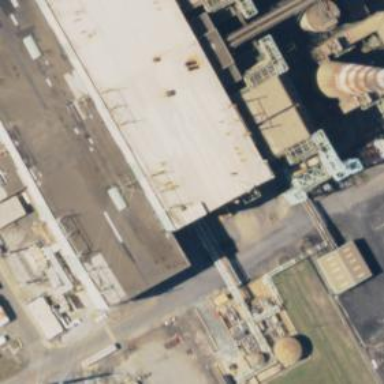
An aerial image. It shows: Building with steam turbine generator.